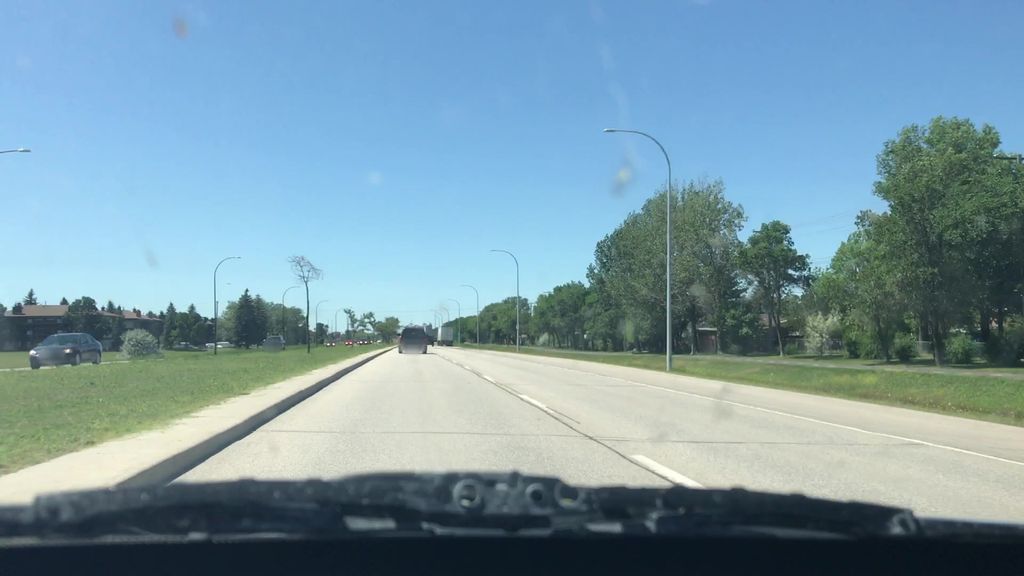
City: winnipeg